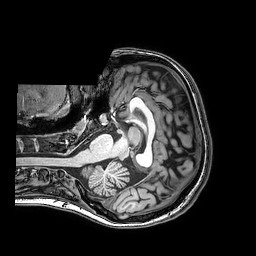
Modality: T1w
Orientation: axial
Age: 21
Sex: female
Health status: healthy